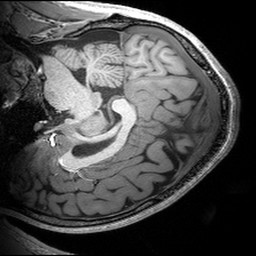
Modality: T1w
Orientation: sagittal
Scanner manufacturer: siemens
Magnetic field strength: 3 T
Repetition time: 2.53 s
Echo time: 0.00299 s